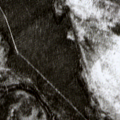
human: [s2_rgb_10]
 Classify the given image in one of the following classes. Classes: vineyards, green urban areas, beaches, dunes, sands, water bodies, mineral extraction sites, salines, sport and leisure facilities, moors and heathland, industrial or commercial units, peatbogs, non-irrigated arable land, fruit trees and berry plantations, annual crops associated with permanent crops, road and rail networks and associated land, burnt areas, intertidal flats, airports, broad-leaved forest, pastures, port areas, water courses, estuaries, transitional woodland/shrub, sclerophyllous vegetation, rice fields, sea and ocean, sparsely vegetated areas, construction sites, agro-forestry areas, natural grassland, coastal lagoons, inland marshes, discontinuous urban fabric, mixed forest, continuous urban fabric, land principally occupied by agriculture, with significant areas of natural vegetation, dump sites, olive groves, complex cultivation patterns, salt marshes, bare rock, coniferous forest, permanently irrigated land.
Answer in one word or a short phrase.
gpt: coniferous forest, mixed forest, peatbogs